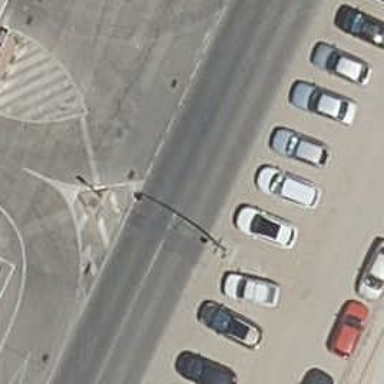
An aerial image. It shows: Road with traffic signals at crossing.